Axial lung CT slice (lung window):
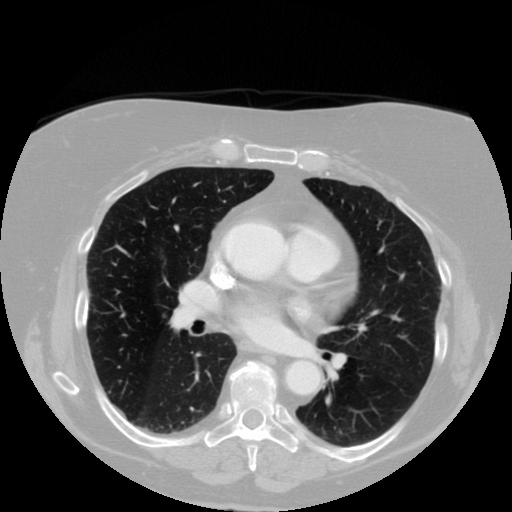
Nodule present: no